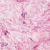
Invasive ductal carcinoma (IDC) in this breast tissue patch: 0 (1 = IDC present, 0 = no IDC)